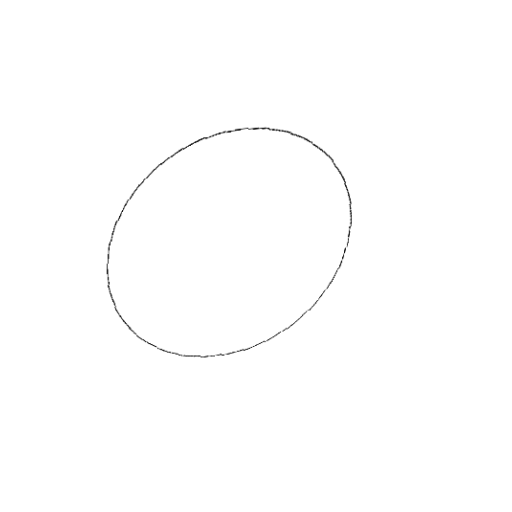
Crossing number: 0